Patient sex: F
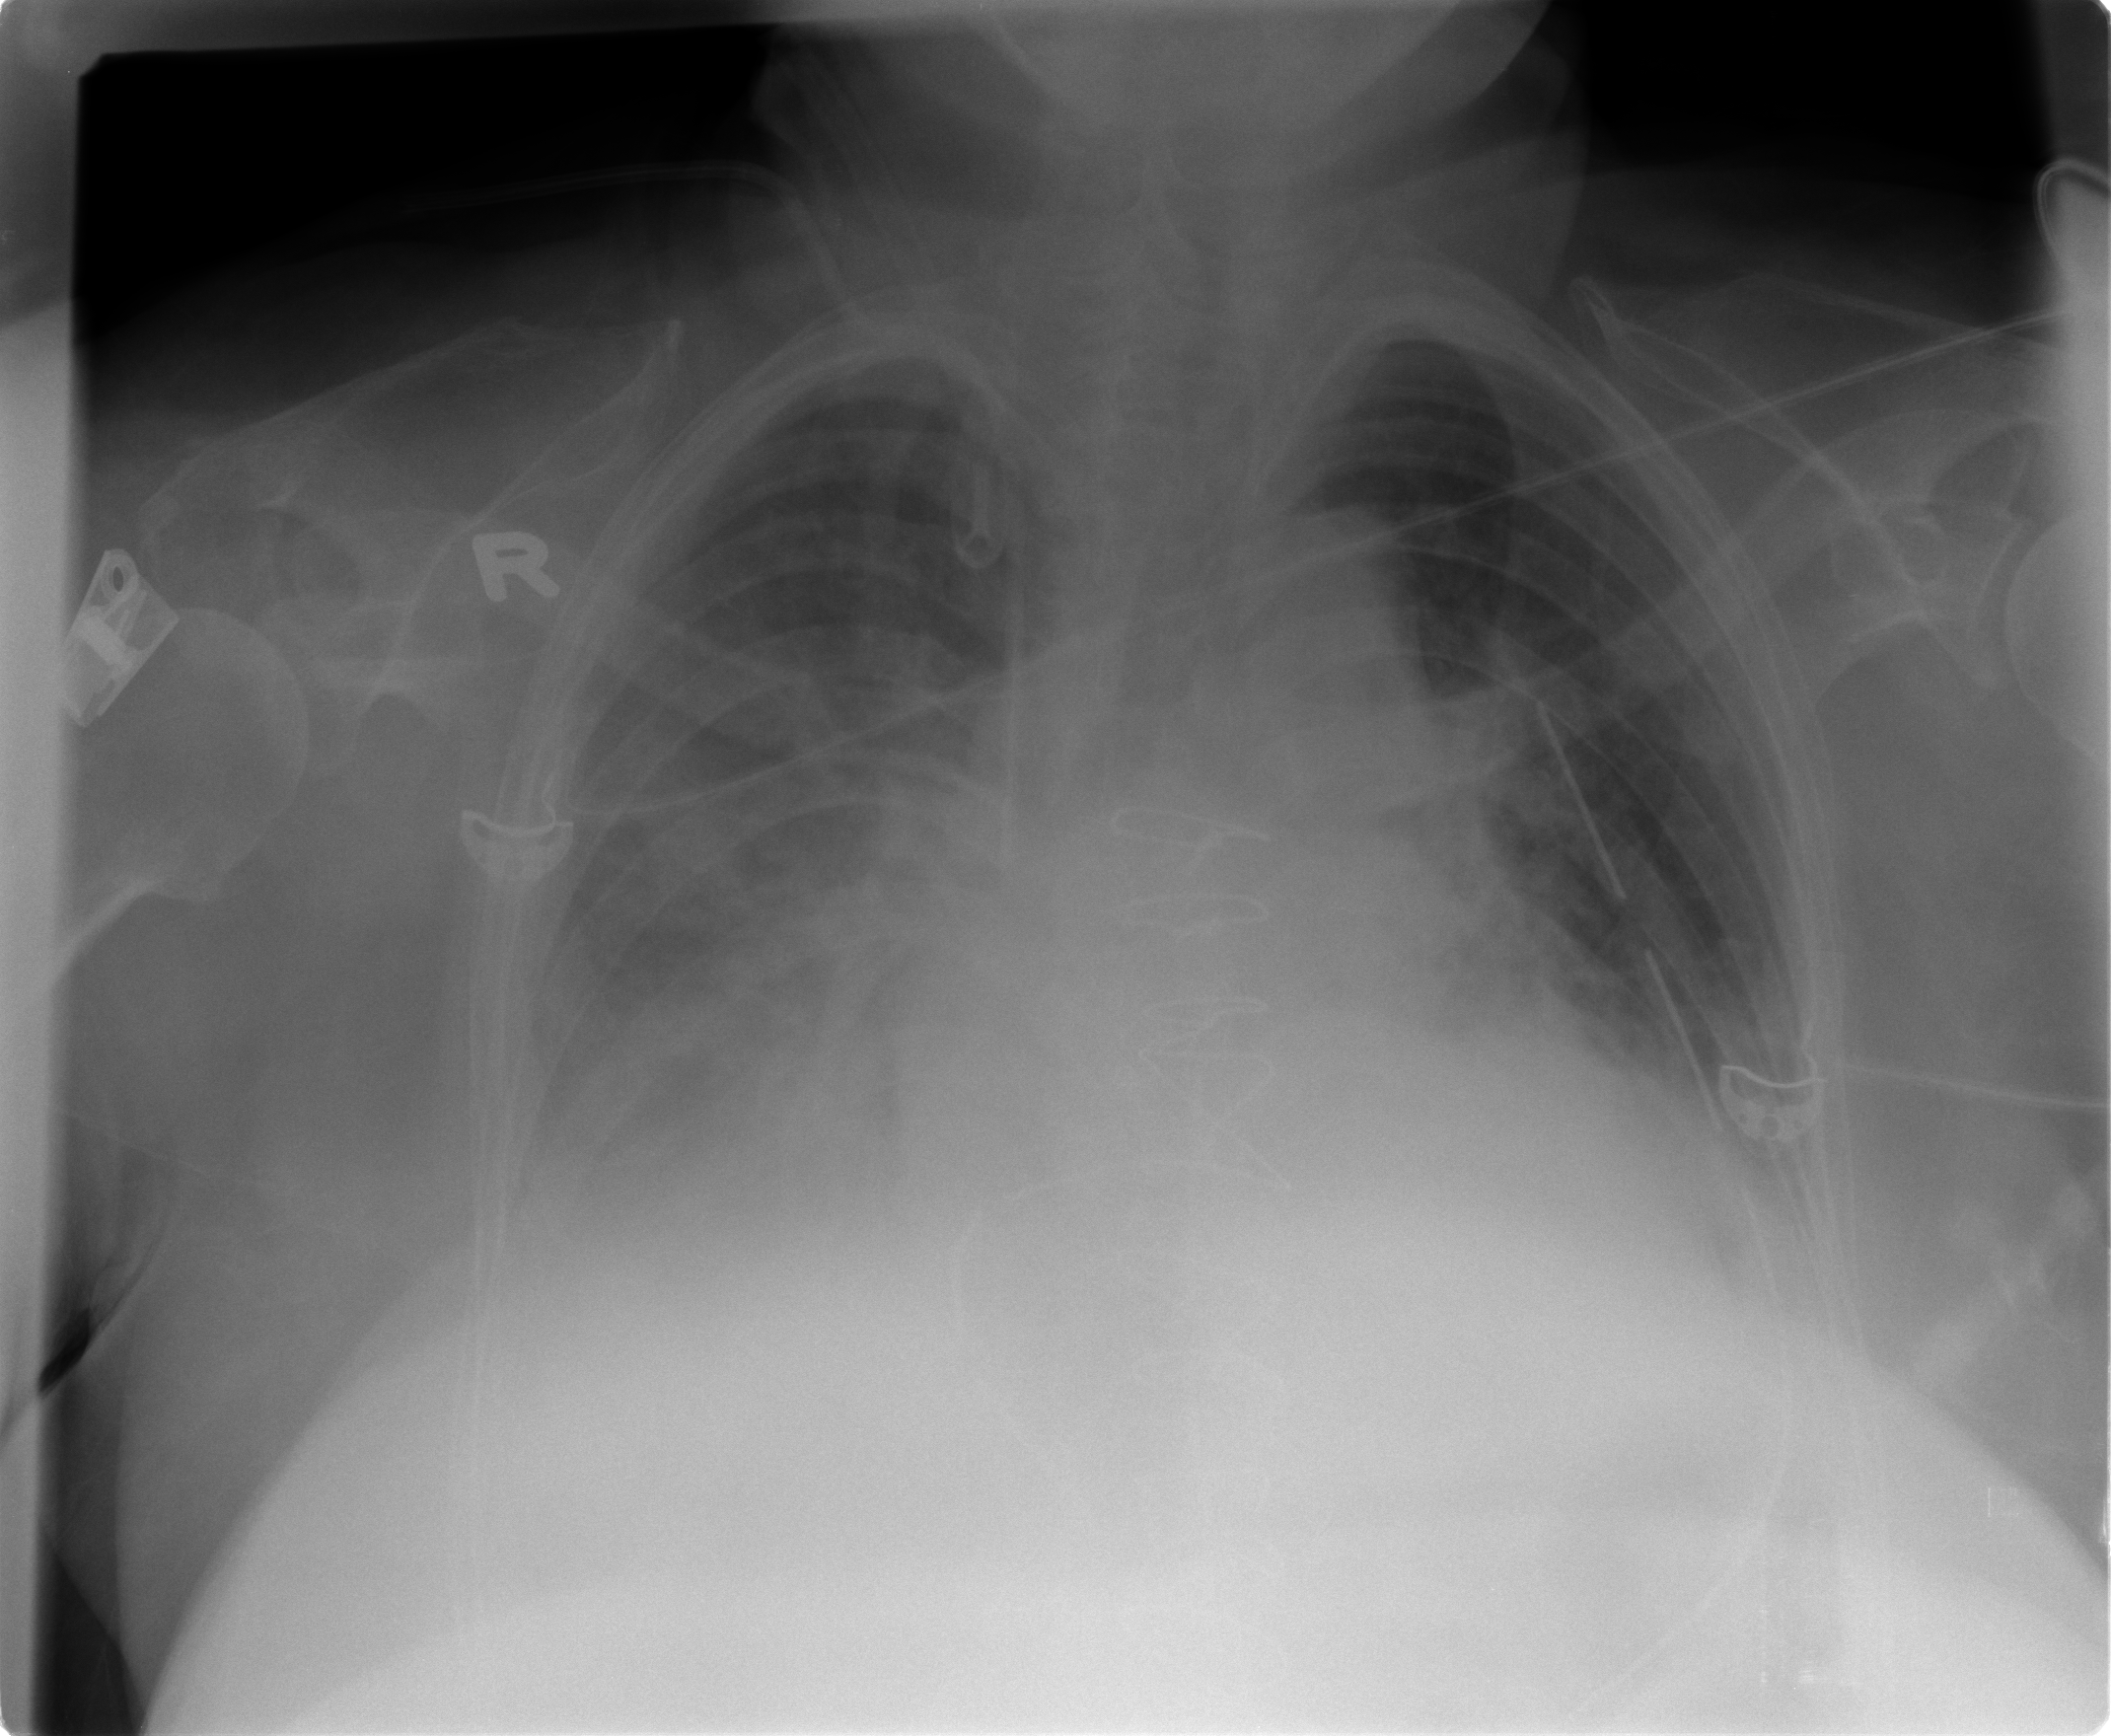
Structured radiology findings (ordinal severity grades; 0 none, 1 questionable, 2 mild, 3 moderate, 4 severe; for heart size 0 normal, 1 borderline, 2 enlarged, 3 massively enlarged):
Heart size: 1
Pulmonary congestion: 2
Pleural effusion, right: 3
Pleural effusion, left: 2
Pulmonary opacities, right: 2
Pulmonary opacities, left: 1
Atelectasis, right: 2
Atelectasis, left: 2